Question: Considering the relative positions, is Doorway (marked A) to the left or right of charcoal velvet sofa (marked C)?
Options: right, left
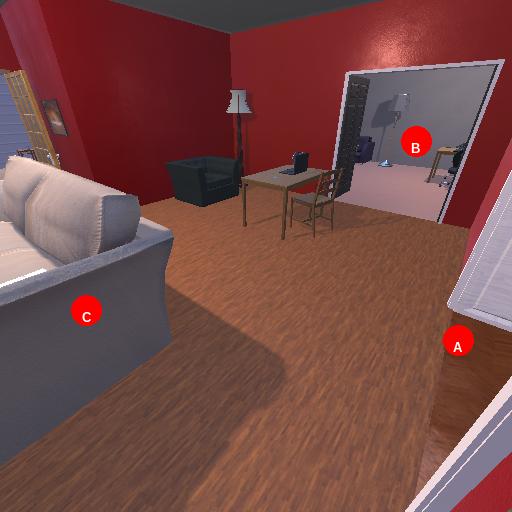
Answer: right